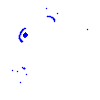
Particle: electron